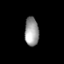
Tissue: prostate
Cell type: T cells
Senescence score: 0.3387
Nuclear area (px): 396
Mean DAPI intensity: 153.818